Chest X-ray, PA view. Patient: 19 years old, sex M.
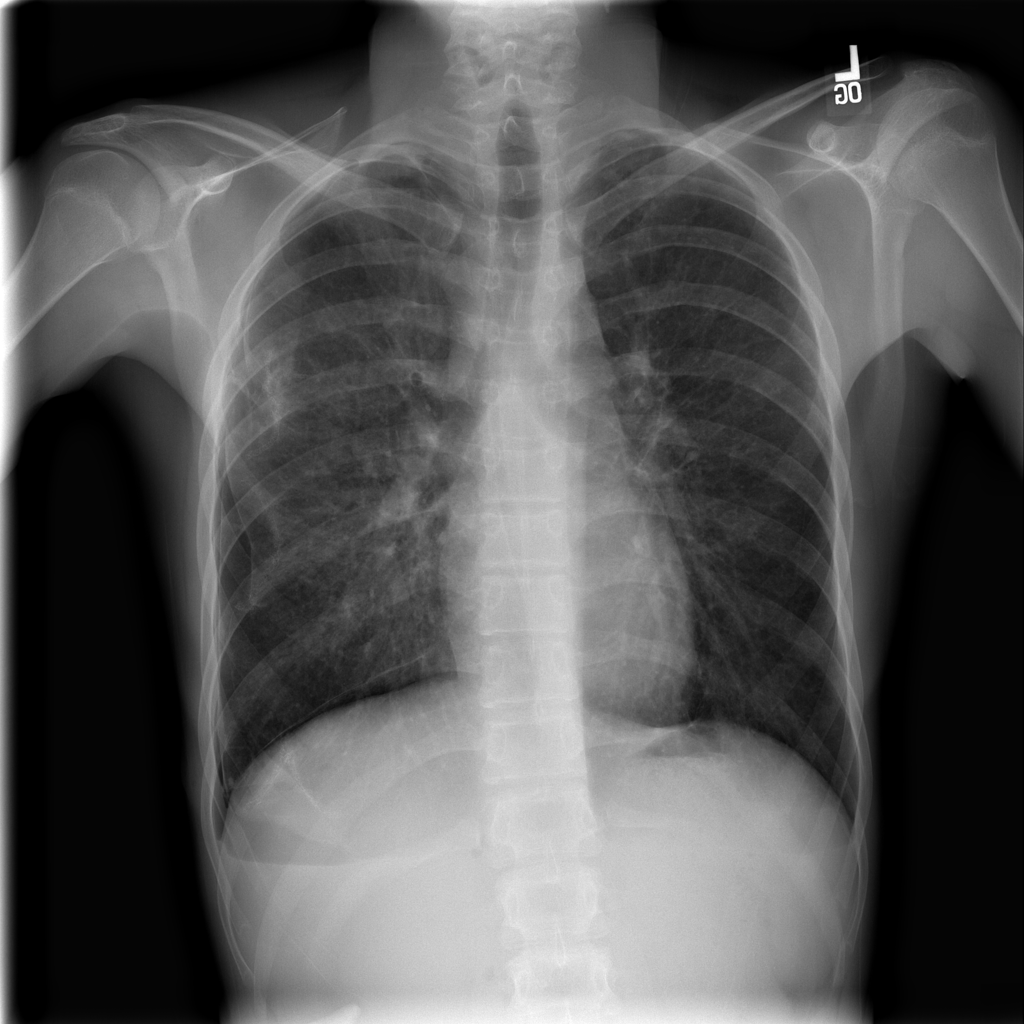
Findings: Pneumothorax